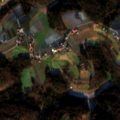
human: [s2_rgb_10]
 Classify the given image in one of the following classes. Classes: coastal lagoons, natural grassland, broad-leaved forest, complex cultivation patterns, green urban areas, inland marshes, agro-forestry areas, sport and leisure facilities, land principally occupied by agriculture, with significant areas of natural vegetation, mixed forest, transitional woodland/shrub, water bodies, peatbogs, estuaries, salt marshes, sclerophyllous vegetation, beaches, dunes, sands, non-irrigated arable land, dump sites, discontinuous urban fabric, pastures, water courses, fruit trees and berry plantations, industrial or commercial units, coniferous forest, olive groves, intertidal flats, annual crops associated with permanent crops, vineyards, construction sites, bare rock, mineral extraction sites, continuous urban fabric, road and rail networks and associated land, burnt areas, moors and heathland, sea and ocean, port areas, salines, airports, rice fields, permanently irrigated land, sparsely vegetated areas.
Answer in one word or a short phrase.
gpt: complex cultivation patterns, mixed forest